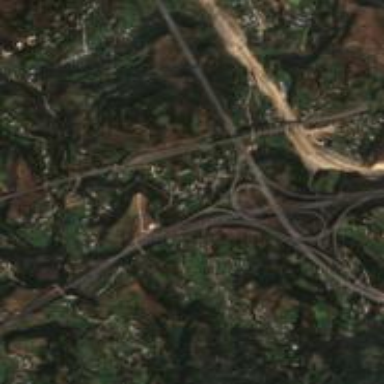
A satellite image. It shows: Motorway junction.